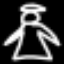
Label: angel